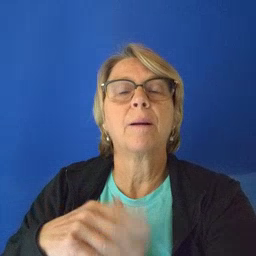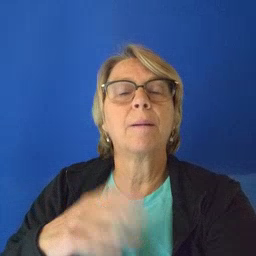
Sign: zebra